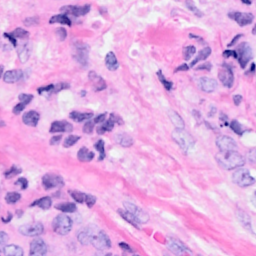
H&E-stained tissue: Breast